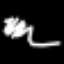
Label: squiggle